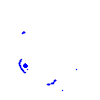
Particle: kaon